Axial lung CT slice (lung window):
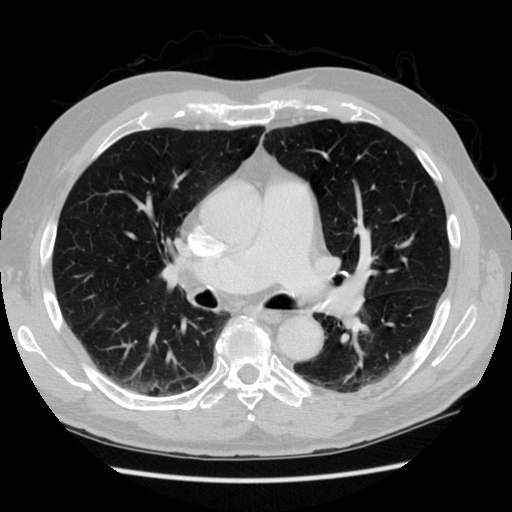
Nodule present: no